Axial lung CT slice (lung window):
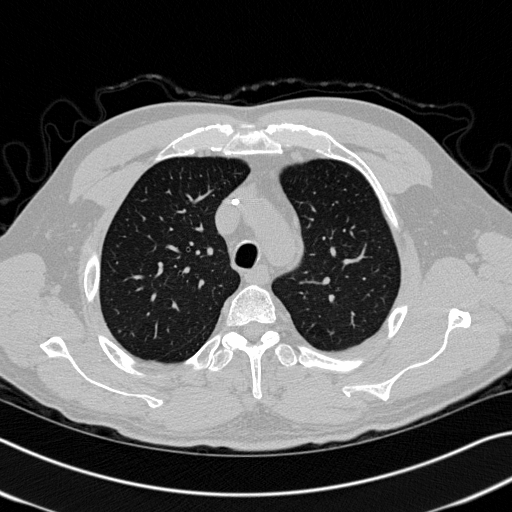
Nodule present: no